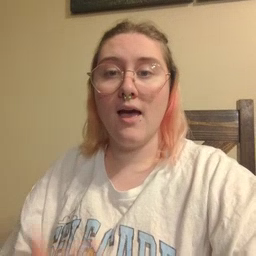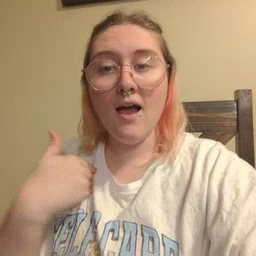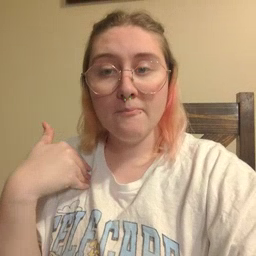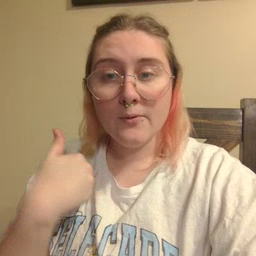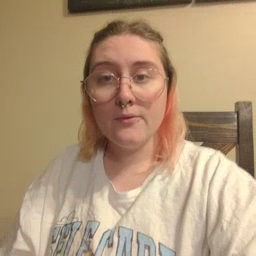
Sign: animal